Question: I am using Google Charts for a simple Area Chart. I have many points to draw, i would like to set the interval between them. At the moment there is a list '1,2,3,4,5,6,7' etc
I would like to show all points but with custom hAxis labels, like: '0 5 10 15 20' etc
The code is:
'''
<script type="text/javascript">
google.load("visualization", "1", {packages:["corechart"]});
google.setOnLoadCallback(drawChart);
function drawChart() {
var data = google.visualization.arrayToDataTable([
['Day', 'Visit', 'Applic.'],
['1', 19, 1],
['2', 100, 9],
['3', 103, 18],
['4', 42, 8],
['5', 34, 2],
['6', 63, 9],
['7', 35, 7],
['8', 427, 51],
['9', 314, 38],
['10', 71, 4],
['11', 27, 0],
['12', 25, 0],
['13', 78, 0],
['14', 54, 0],
['15', 60, 0],
['16', 47, 0],
['17', 29, 0],
['18', 16, 0],
['19', 10, 0],
['20', 26, 0],
['21', 200, 0],
['22', 255, 0],
['23', 160, 0],
['24', 30, 0],
['25', 35, 0],
['26', 9, 0],
]);
var options = {
vAxis: {minValue: 0},
hAxis: {
title: 'Days',
},
pointSize: 8,
colors: ['#9EC653', '#475825'],
chartArea: {
left: 40,
top: 40,
width: 600,
height: 250
},
legend: {position: 'top', textStyle: {fontSize: 14}, alignment: 'center'},
backgroundColor: '#f7f6f4',
};
var chart = new google.visualization.AreaChart(document.getElementById('visits'));
chart.draw(data, options);
}
</script>
'''
And the result is:

The horizontal labels represent all points, I need all of them, but showing specific horizontal labels. How can i set specific interval?
Thanks
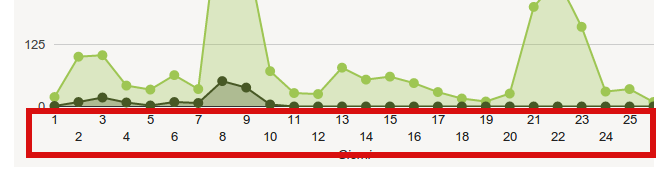
Answer: This will be much easier to achieve if you enter your axis values as numbers instead of strings:
'''
var data = google.visualization.arrayToDataTable([
['Day', 'Visit', 'Applic.'],
[1, 19, 1],
[2, 100, 9],
[3, 103, 18],
[4, 42, 8],
[5, 34, 2],
[6, 63, 9],
[7, 35, 7],
[8, 427, 51],
[9, 314, 38],
[10, 71, 4],
[11, 27, 0],
[12, 25, 0],
[13, 78, 0],
[14, 54, 0],
[15, 60, 0],
[16, 47, 0],
[17, 29, 0],
[18, 16, 0],
[19, 10, 0],
[20, 26, 0],
[21, 200, 0],
[22, 255, 0],
[23, 160, 0],
[24, 30, 0],
[25, 35, 0],
[26, 9, 0]
]);
'''
You can then specify the 'hAxis.ticks' option to tell the chart which values should be labeled on the axis:
'''
hAxis: {
title: 'Days',
ticks: [0, 5, 10, 15, 25]
}
'''